三年级 · 度量几何学
铅笔长 $(\quad)$ 。

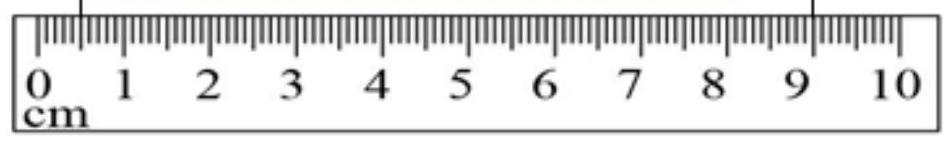
A. 8 厘米 5 毫米
B. 8 厘米
C. 9 厘米
答案: A
解析: A

【分析】根据图意, 铅笔左端从 5 毫米开始测量, 铅笔的右端到 9 厘米, 测量的终端一测量的始端二测量物体的长。

【详解】 9 厘米 -5 毫米 $=8$ 厘米 5 毫米

所以铅笔长是 8 厘米 5 毫米。

故选: A
【点睛】解答图文应用题的关键是根据图、文所提供的信息, 弄清题意, 然后再选择合适的方法列式解答。